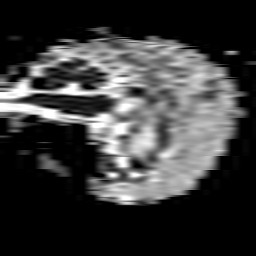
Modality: ADC
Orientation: sagittal
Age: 86
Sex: female
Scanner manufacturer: philips
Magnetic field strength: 3 T
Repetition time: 4.058 s
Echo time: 0.05992 s